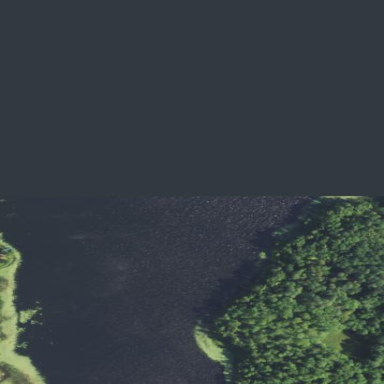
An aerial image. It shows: Beautiful lake surrounded by nature.